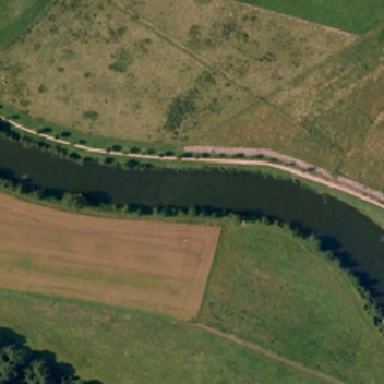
Land naked on the shore of the river .